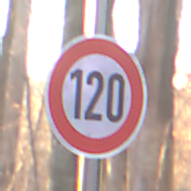
Verkehrszeichen: Geschwindigkeit120
Umgebung: Outdoor, Nature
Tageszeit: SunriseSunset
Wetter: Clear
Licht: Natural
Jahreszeit: Autumn
Kontrast: HighContrast